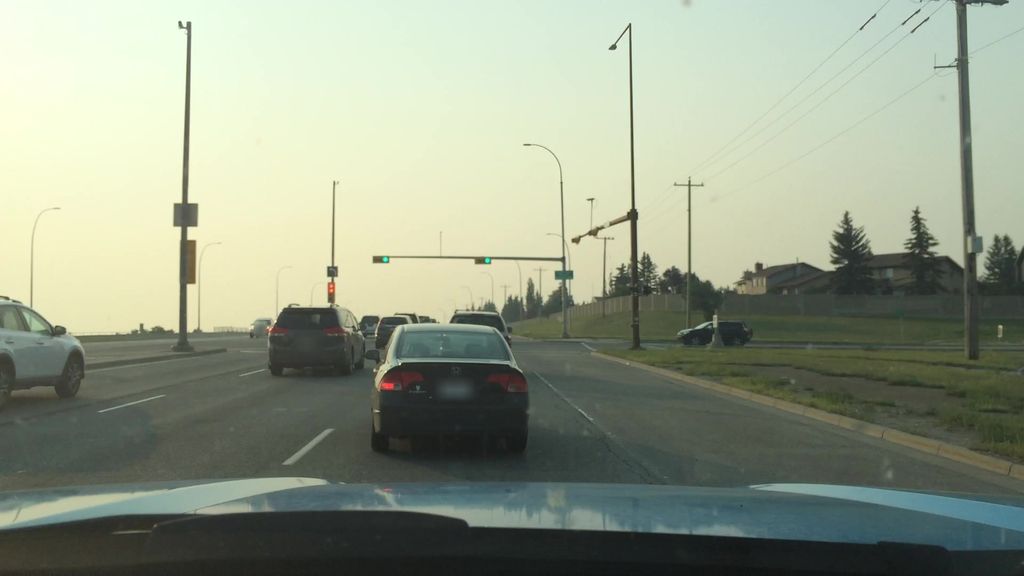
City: calgary